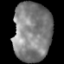
Tissue: lung
Cell type: Epithelial cells
Senescence score: 0.1742
Nuclear area (px): 2204
Mean DAPI intensity: 128.879